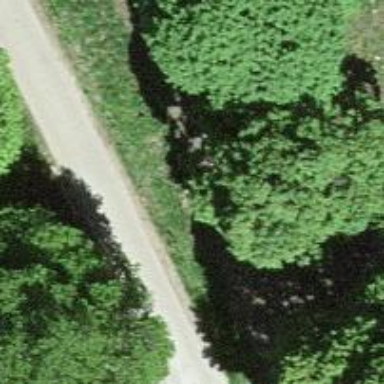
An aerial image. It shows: Unclassified paved road with grade 1 track type surface.